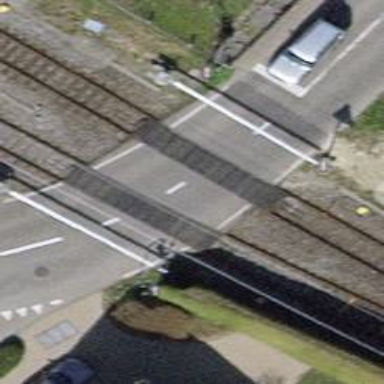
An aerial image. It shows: Full barrier level crossing along the railway.